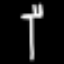
Label: fork